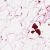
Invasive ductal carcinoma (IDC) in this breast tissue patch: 0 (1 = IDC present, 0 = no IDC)